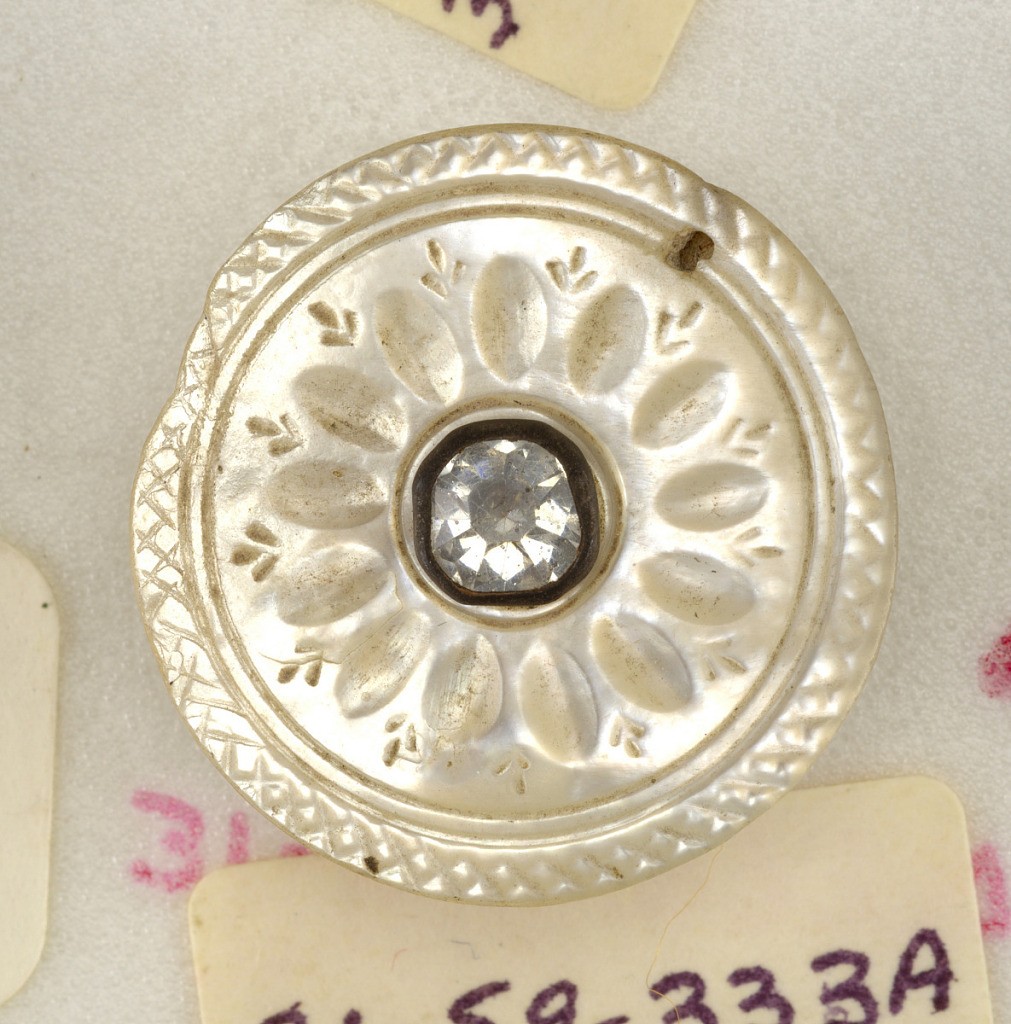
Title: Button
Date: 19th century
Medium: pearl shell, copper and glass
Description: Circular buttons with central brilliant of white glass set in copper on a disc with engraving in design of many-petalled flower within border.

On card 29